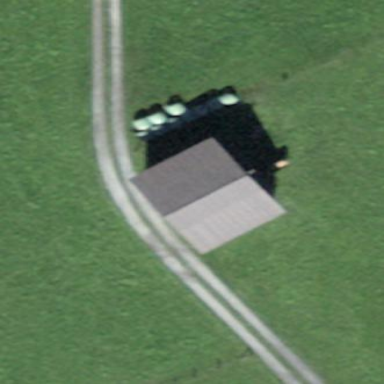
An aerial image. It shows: Rural barn.